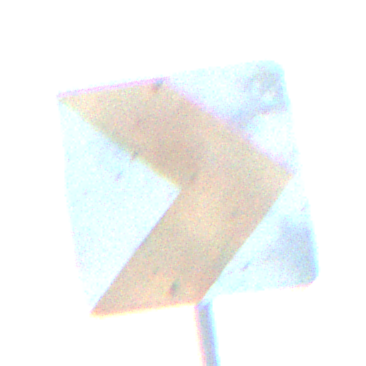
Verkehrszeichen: RichtungstafelnInKurvenKleinLinks
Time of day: SunriseSunset
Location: Outdoor (Nature)
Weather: PartlyCloudy
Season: NotSpecified
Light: Natural